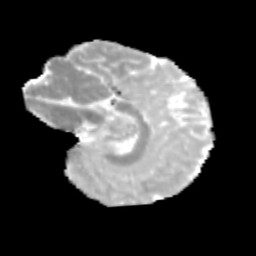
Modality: MD
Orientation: sagittal
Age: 12
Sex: male
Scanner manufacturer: siemens
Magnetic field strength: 3 T
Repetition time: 3.8 s
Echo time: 0.07 s